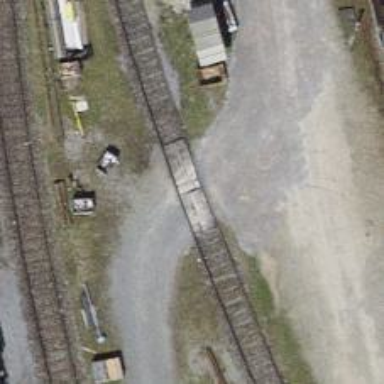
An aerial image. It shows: Railway level crossing.